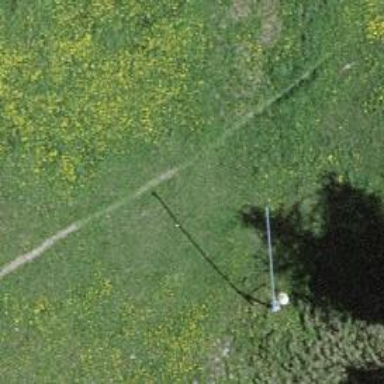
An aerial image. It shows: Downhill piste of intermediate difficulty.